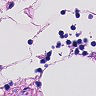
Metastatic tissue present: no